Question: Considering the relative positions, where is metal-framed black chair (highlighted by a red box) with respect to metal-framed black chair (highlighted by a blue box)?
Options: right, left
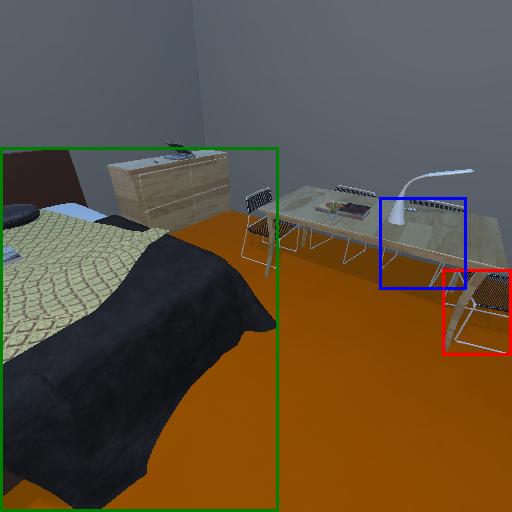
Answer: right